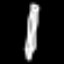
Label: pencil